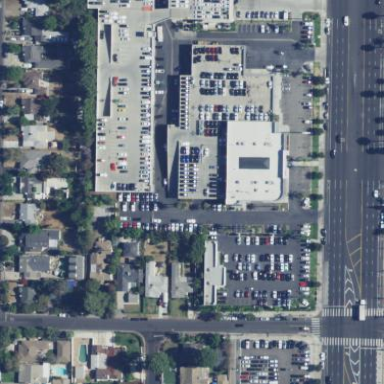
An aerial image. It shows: Commercial building used for car parking.